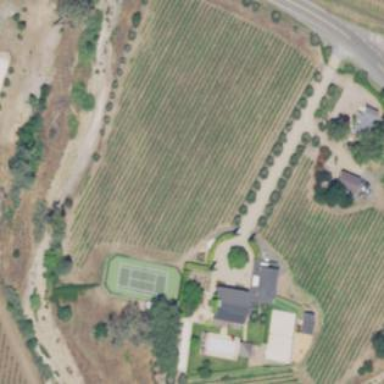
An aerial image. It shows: Vineyard where grapes are grown.